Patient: sex M, age 60
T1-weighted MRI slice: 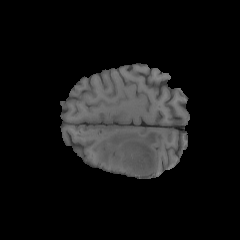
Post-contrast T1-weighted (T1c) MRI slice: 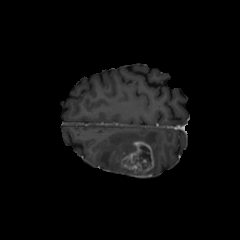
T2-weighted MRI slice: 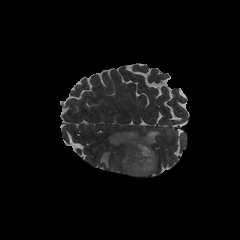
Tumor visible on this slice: yes
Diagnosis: Glioblastoma, IDH-wildtype
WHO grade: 4